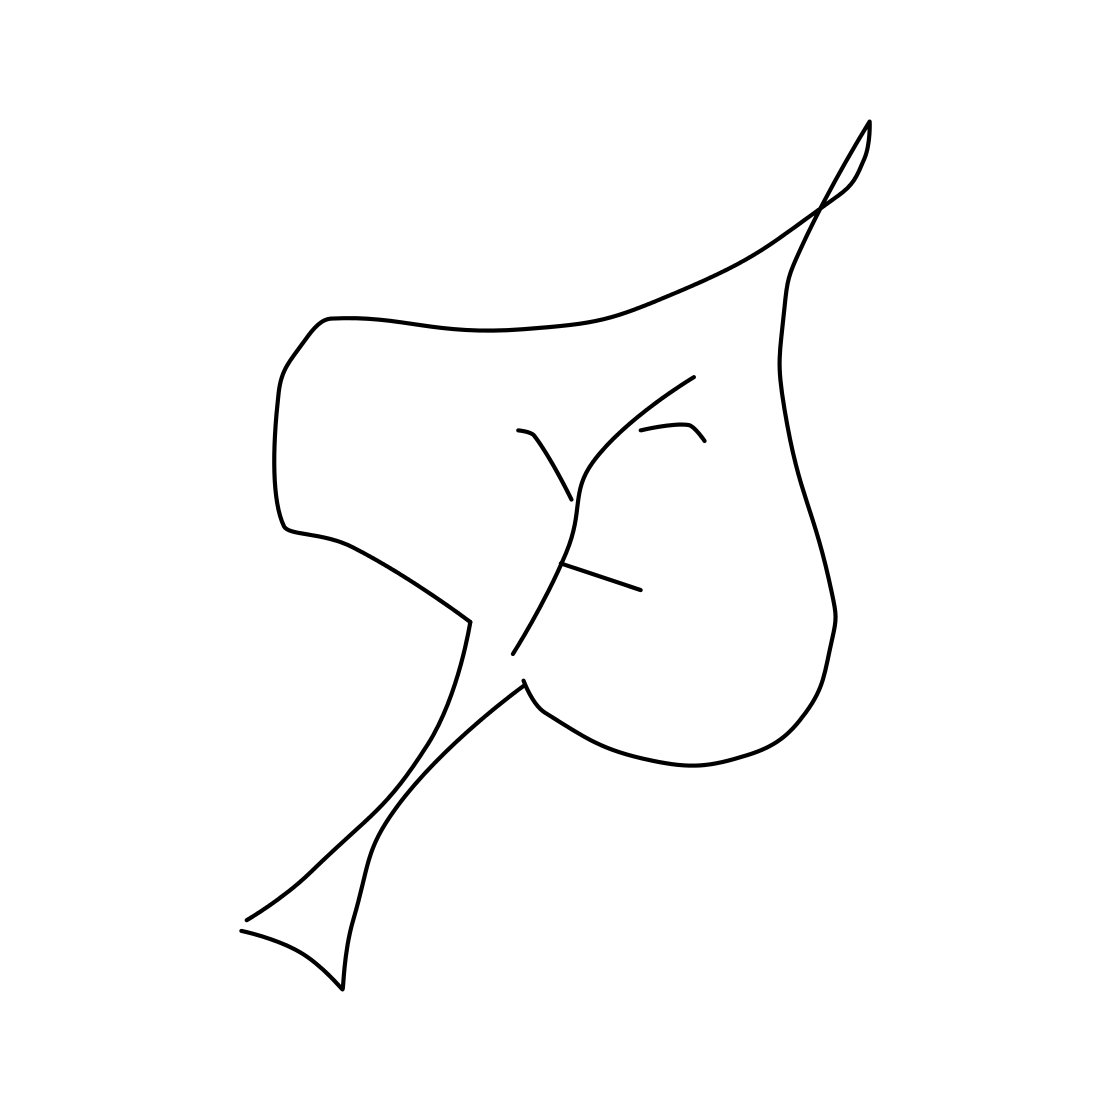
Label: leaf